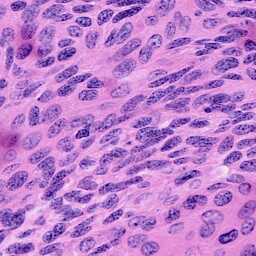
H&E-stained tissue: Cervix